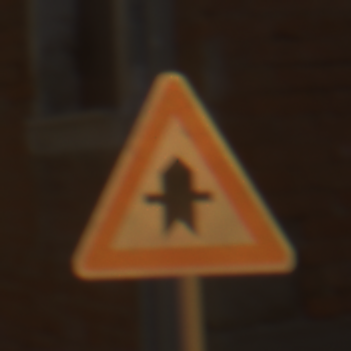
Verkehrszeichen: Vorfahrt
Umgebung: Outdoor, Urban
Tageszeit: Midday
Wetter: Clear
Licht: Natural
Jahreszeit: NotSpecified
Kontrast: HighContrast